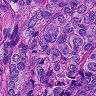
Metastatic tissue present: yes